Field crop: tomato
Growth stage: 1
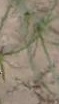
Species: cyperus